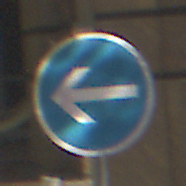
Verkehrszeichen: VorgeschriebeneFahrtrichtungHierLinks
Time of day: MorningAfternoon
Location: Outdoor (Urban)
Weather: PartlyCloudy
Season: NotSpecified
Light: Natural